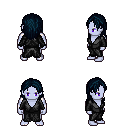
a pixel art fantasy rpg character, male body template, dark elf, purple skin, gray robe, metal pants, raven long hairstyle, four views (front, back, left, right), 2x2 character sprite sheet, small pixel art, hard edges, no anti-aliasing